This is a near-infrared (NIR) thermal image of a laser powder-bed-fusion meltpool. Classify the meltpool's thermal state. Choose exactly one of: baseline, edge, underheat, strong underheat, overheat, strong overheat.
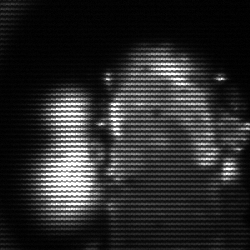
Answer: strong underheat